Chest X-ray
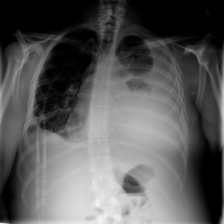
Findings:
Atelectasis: negative
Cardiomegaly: negative
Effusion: positive
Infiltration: positive
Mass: negative
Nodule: negative
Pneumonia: negative
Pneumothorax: negative
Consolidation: negative
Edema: negative
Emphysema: negative
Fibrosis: negative
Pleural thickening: negative
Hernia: negative